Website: macys
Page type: account-selection
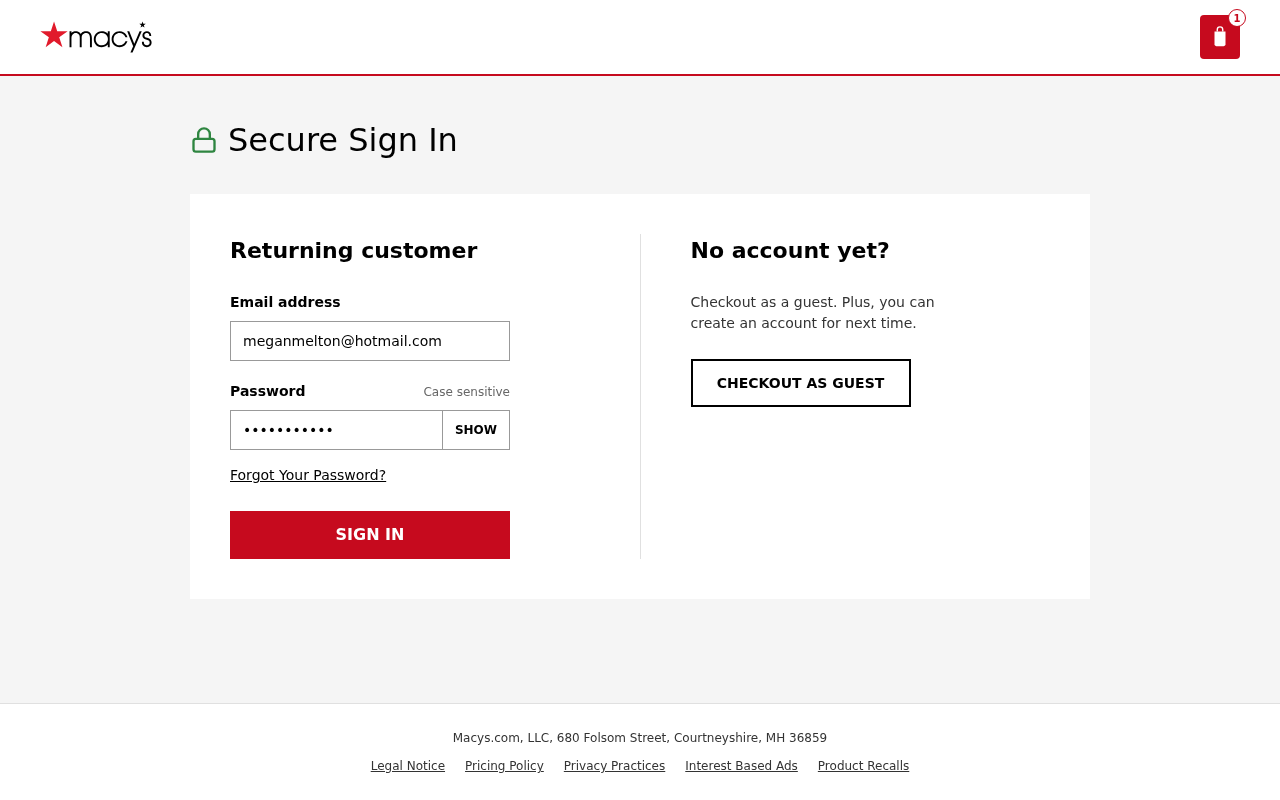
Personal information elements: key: PII_EMAIL
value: meganmelton@hotmail.com
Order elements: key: ORDER_NUM_ITEMS
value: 1